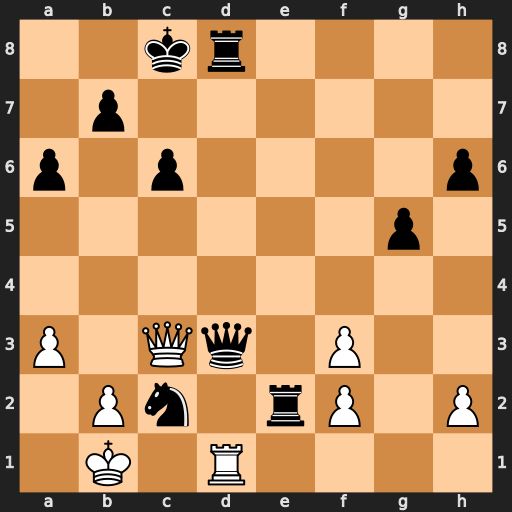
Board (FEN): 2kr4/1p6/p1p4p/6p1/8/P1Qq1P2/1Pn1rP1P/1K1R4
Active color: w
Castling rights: -
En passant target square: -
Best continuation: Rxd3 Rxd3 Qxd3